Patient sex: F
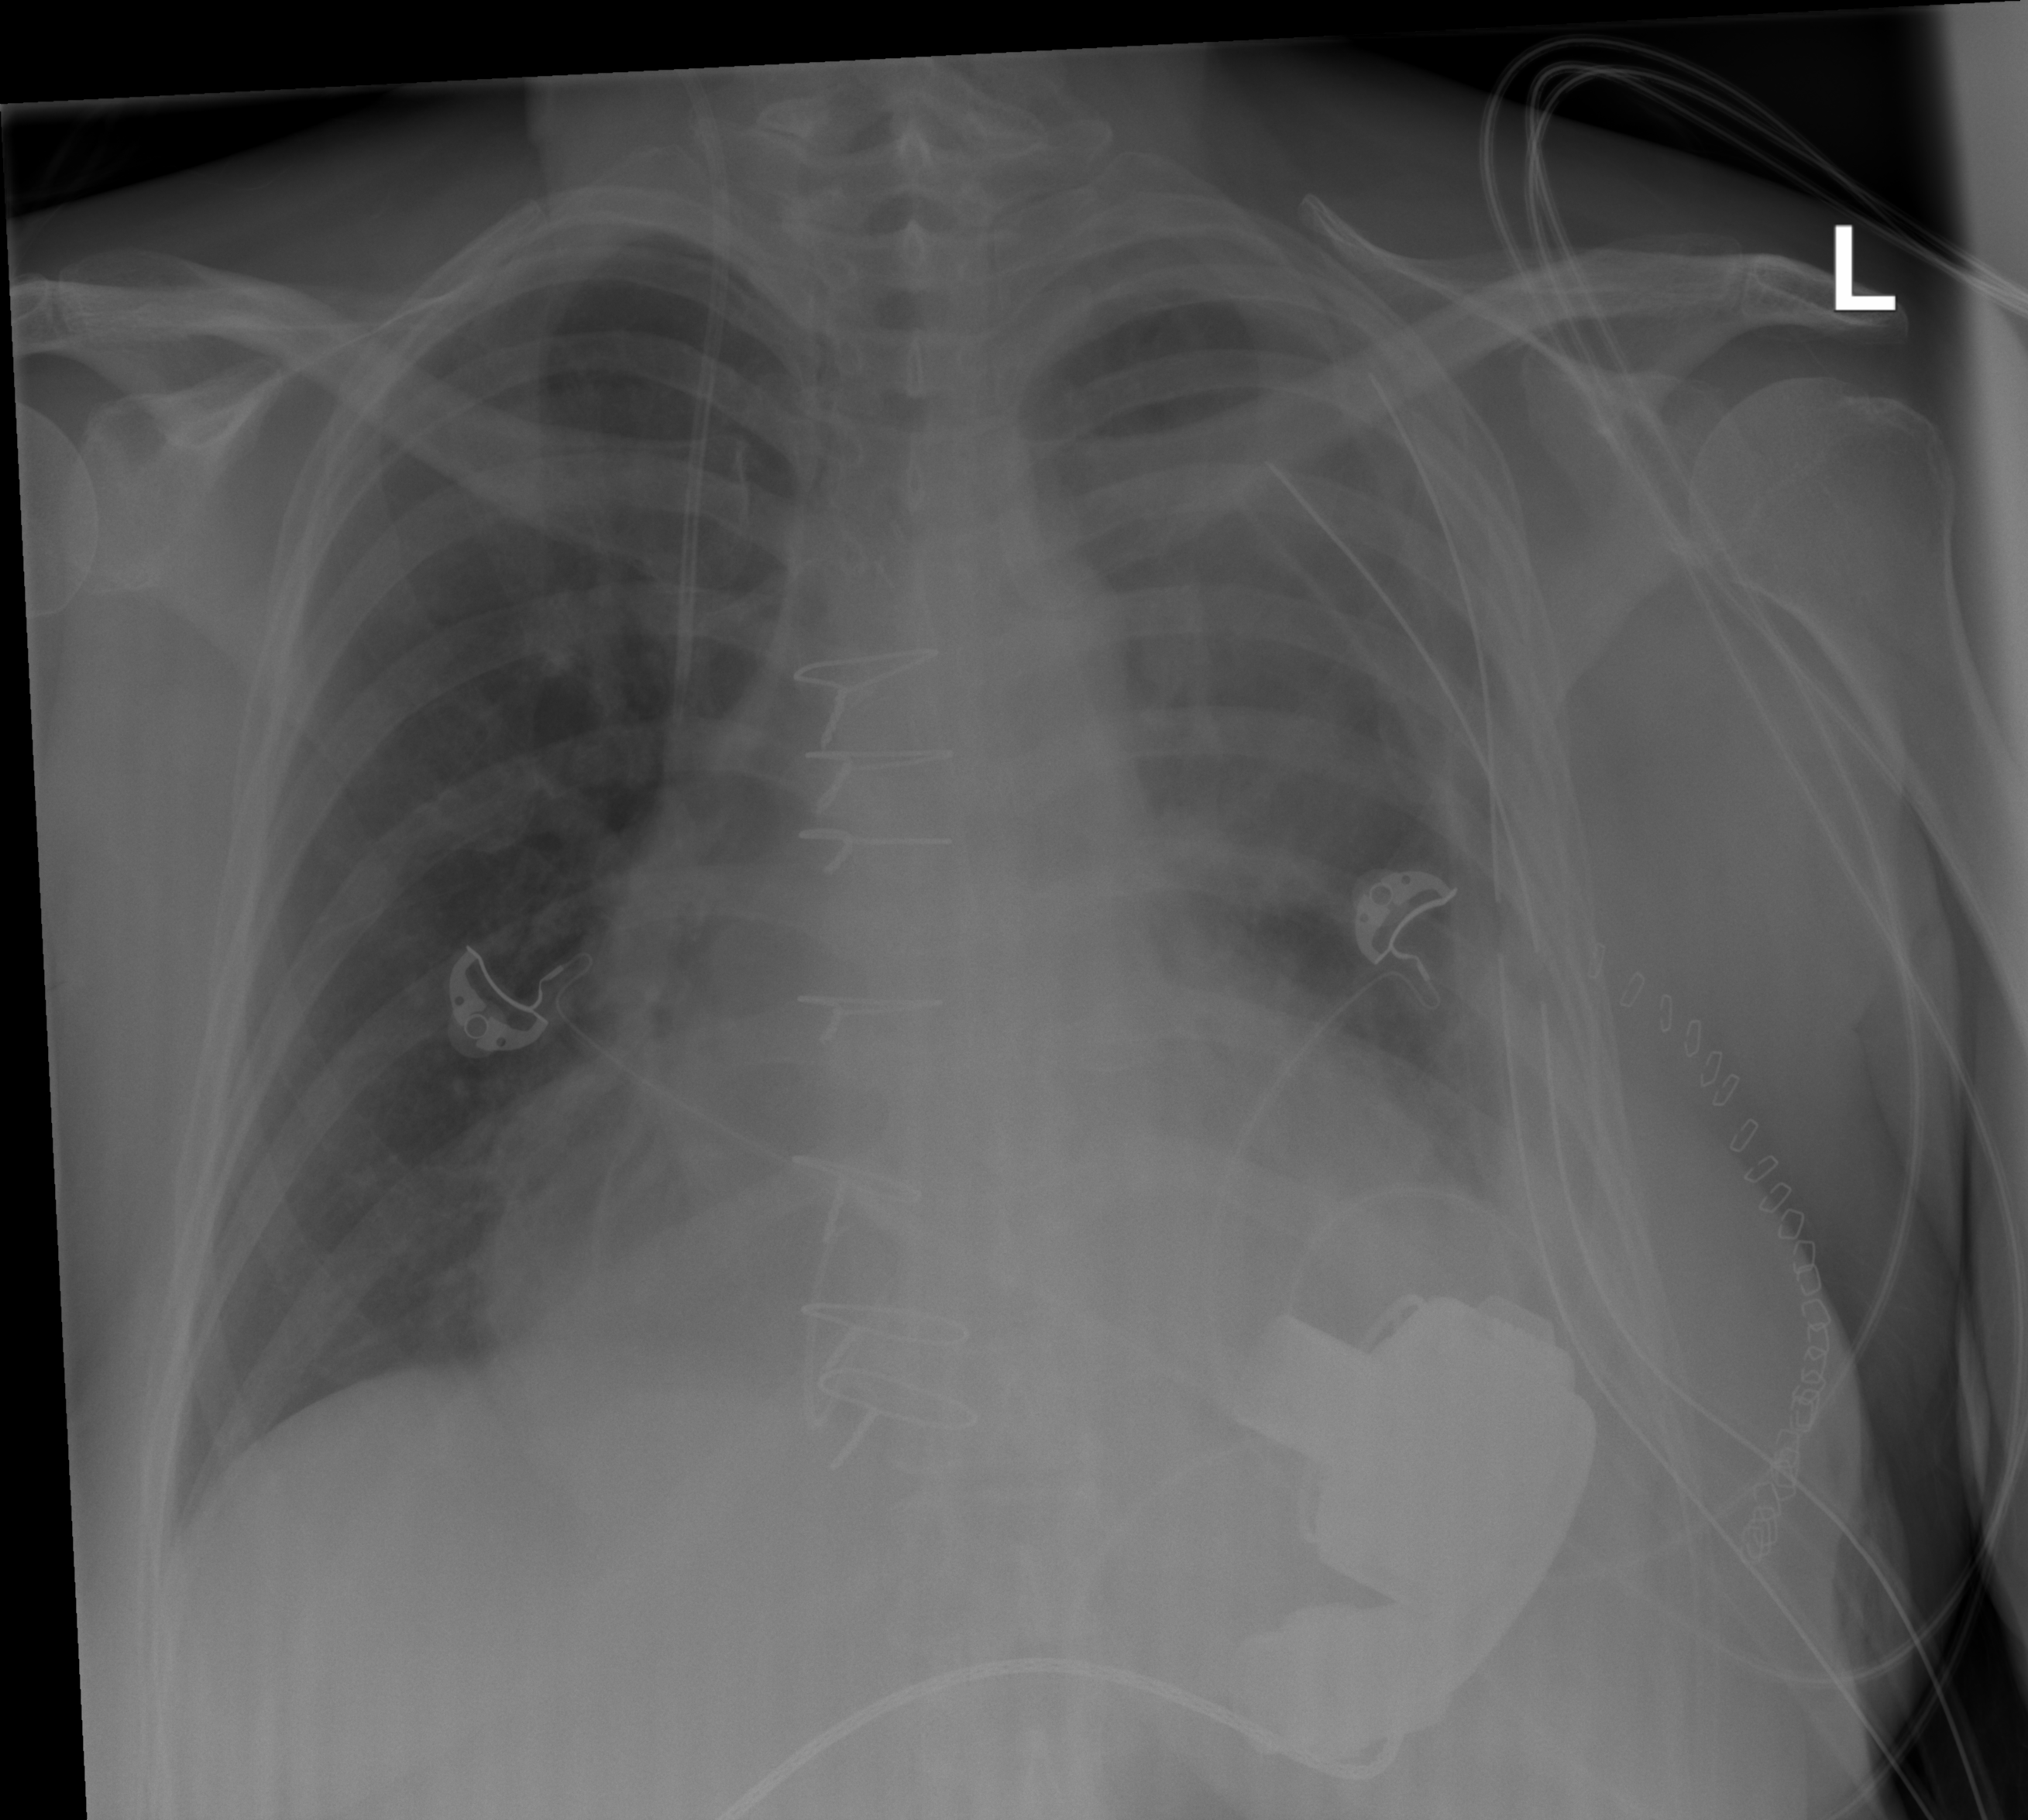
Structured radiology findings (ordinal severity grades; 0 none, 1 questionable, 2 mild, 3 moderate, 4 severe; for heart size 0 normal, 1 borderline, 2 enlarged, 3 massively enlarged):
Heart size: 3
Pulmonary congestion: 0
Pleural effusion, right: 0
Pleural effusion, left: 2
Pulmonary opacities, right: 0
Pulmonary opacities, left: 0
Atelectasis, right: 1
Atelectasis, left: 2